Question: I tried to remove test target from Xcode project so I followed suggestions from <URL> Stackoverflow post.
Then I deleted AppnameTests folder with files in it (AppnameTest.m and info.plist) by right-clicking and choosing move to trash. Also tried Xcode->Edit->Delete for deletion.
After that, I tried to clean project, but one weird thing is happening. Folder AppnameTests is not removed after deleting that folder trough Xcode (files inside it are gone). It can be removed only manually using Finder, but I don't think this is a good idea, because maybe Xcode keeps reference to this folder.
I am using Xcode 6.1. Anybody experienced this? Why is this happening?
EDIT:
Here is what I see in finder after deleting (yellow) folder called AppnameTest using Xcode's delete command:

The folder itself from filesystem is not removed.
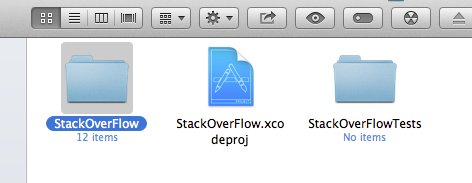
Answer: In Xcode, if the folder 'AppnameTests' is yellow, it is not a folder, it is a group. If it is blue, it is a real reference to a real folder.
In general, just after creating a new project in Xcode, this folder is yellow, and s it is not a folder, but a group that is a link to a folder (group has not necessary a corresponding folder in the Finder).
You can remove this folder by hand in Xcode (I do it regularly).